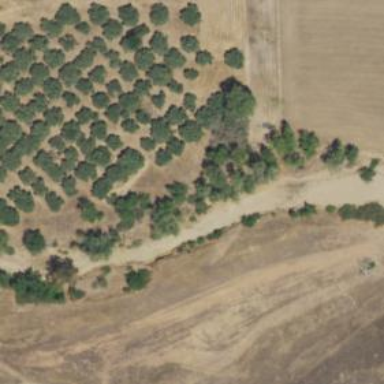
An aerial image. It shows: Orchard.